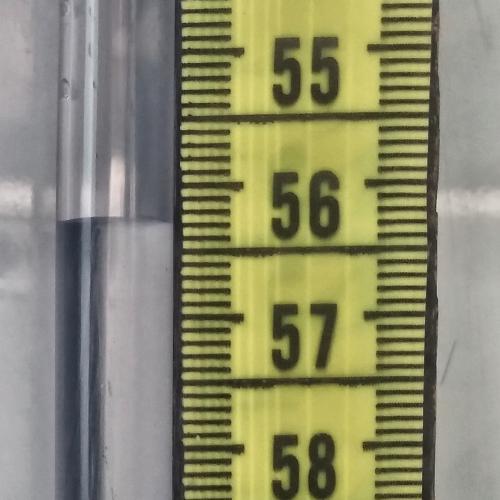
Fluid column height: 56.3 cm